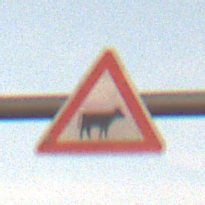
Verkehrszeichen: ViehtriebLinks
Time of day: SunriseSunset
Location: Outdoor (Nature)
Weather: PartlyCloudy
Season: NotSpecified
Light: Natural